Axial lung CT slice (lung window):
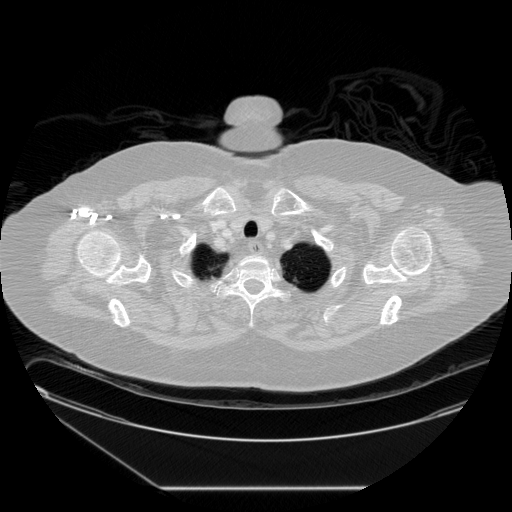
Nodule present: no